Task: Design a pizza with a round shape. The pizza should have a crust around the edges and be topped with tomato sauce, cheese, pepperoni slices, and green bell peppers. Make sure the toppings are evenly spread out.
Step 81:
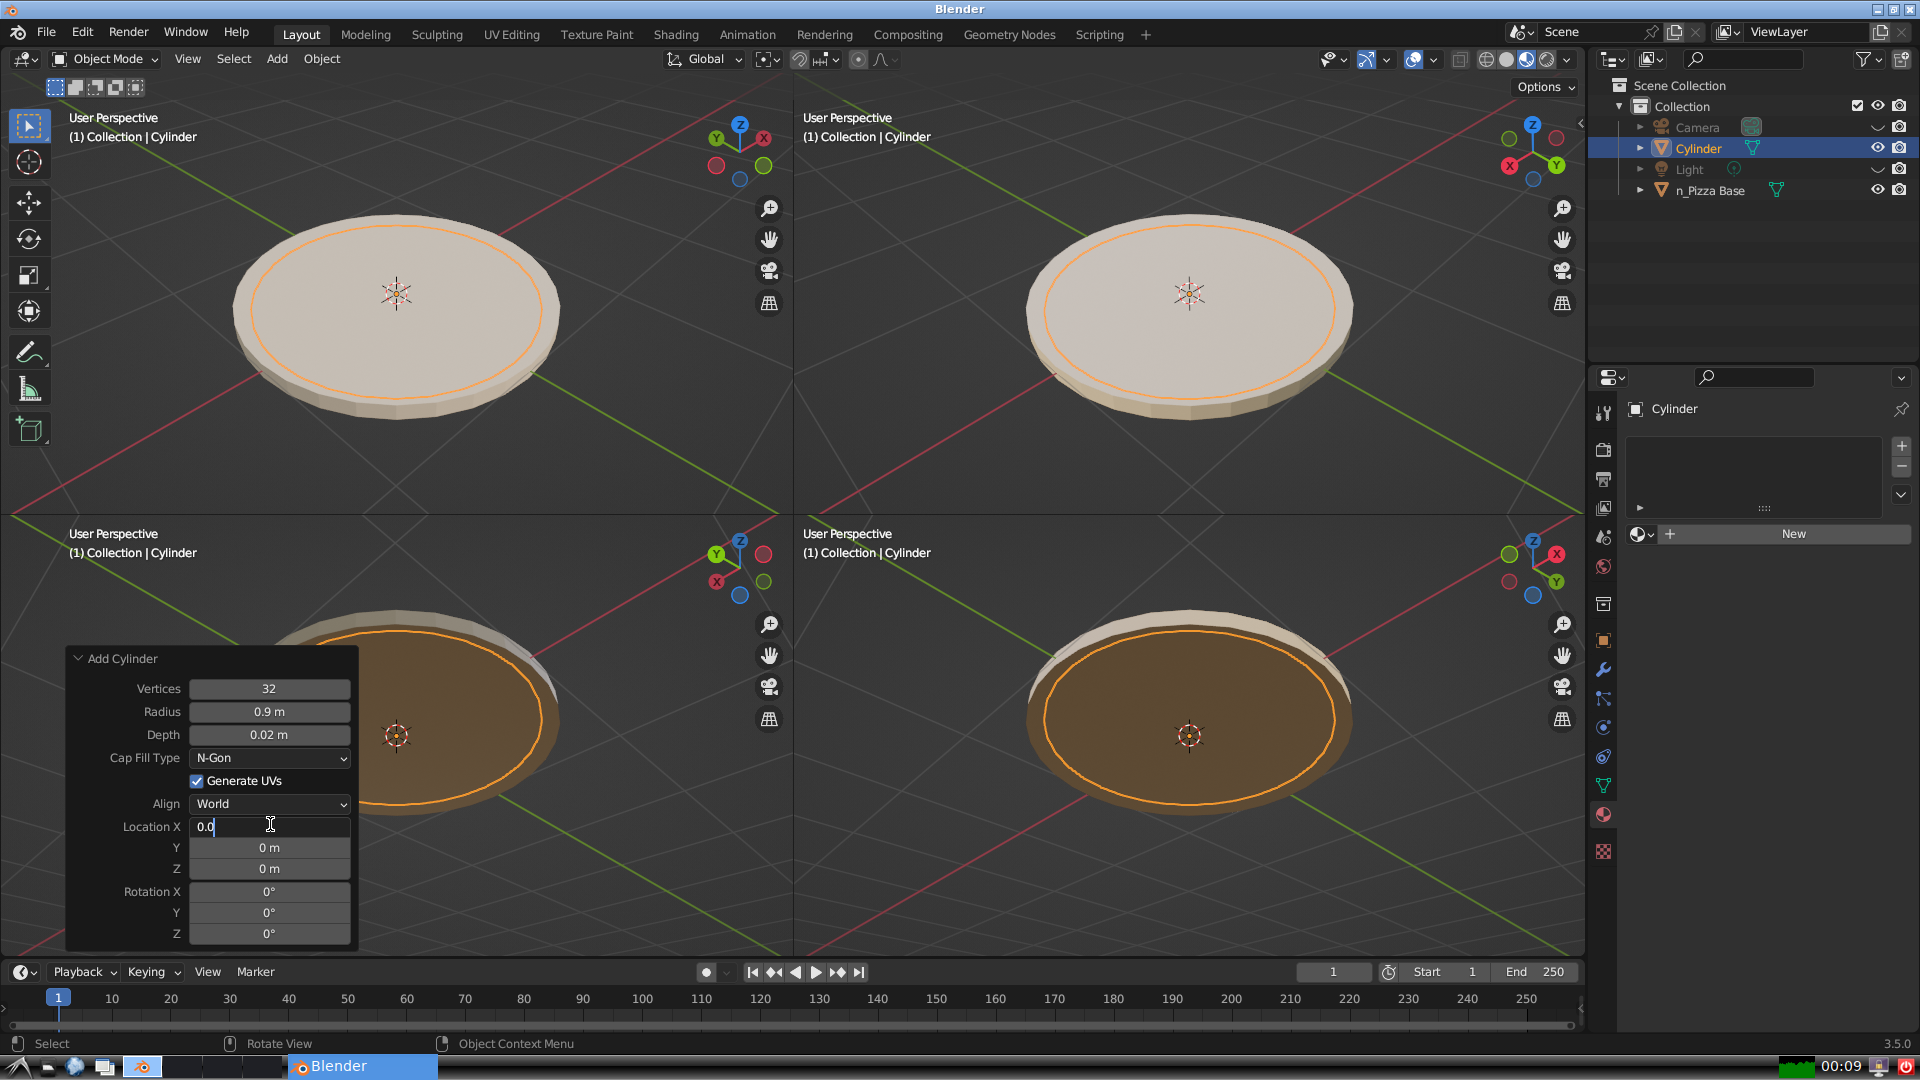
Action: {"key_press": ['Return']}